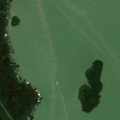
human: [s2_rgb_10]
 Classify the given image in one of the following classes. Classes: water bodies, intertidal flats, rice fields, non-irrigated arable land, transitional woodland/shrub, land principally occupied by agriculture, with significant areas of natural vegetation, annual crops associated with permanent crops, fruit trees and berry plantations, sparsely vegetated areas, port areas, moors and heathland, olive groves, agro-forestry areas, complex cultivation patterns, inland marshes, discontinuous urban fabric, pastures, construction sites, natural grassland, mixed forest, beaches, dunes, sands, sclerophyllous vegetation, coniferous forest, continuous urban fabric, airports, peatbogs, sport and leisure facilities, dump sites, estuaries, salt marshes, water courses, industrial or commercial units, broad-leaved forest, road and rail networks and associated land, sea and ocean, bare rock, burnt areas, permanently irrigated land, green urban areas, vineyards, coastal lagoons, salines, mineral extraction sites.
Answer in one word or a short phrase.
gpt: inland marshes, water bodies